Field crop: maize
Growth stage: 2
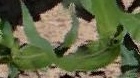
Species: maize